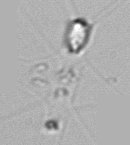
Label: Chaetoceros_didymus